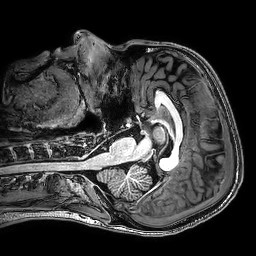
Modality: T1w
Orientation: axial
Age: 26
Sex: male
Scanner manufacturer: philips
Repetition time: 0.008138 s
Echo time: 0.00373 s